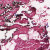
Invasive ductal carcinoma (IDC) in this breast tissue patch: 0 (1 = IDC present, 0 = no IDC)